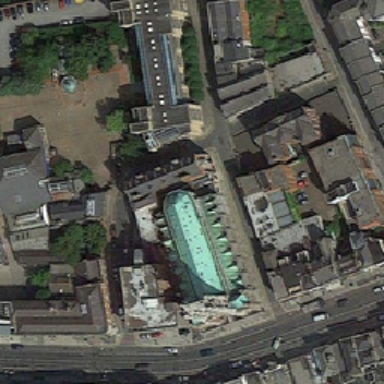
Here is a green roof and square church where you are located in blocks with other buildings and houses .